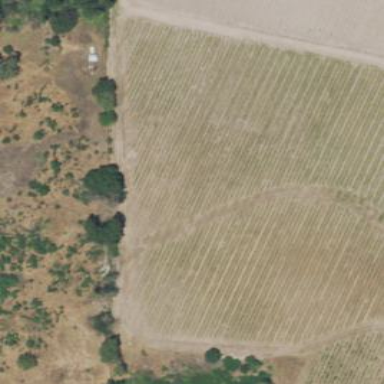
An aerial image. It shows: Vineyard with grape crops.